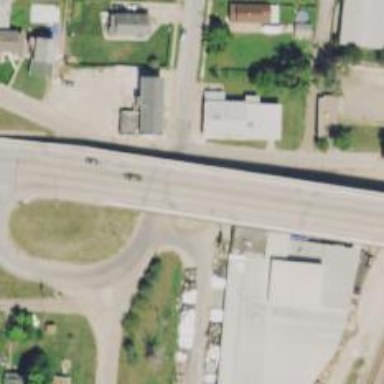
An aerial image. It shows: Viaduct bridge on primary highway.